Question: Here is js code in our Rails 3.2 app responding to change of fields whose ids start with 'order_order_items_attributes':
'''
$(function (){
$(document).on('change', "[id^='order_order_items_attributes'][id$='_name']", function (){
$.post(window.location, $('form').serialize(), null, "script");
return false;
});
});
'''
The $.post() causes the error:
'''
"NetworkError: 404 Not Found - http://localhost:3000/po/orders/new?parent_record_id=4&parent_resource=ext_construction_projectx%2Fprojects&project_id=4%22"
'''
Here is the 'window.location':

If we replace $.post() with $.get(), then the code works fine and fires up the ajax response on the server:
'''
$.get(window.location, $('form').serialize(), null, "script"); #works!
'''
But we have to use $.post() because of the large amount of data being posted to the server. The jquery document shows that $.get() and $.post() have exactly the same format. What we missed here with $.post()?
## Update
rake routes output:
'''
Routes for PurchaseOrderx::Engine:
search_order_items GET /order_items/search(.:format) purchase_orderx/order_items#search
search_results_order_items GET /order_items/search_results(.:format) purchase_orderx/order_items#search_results
stats_order_items GET /order_items/stats(.:format) purchase_orderx/order_items#stats
stats_results_order_items GET /order_items/stats_results(.:format) purchase_orderx/order_items#stats_results
order_items GET /order_items(.:format) purchase_orderx/order_items#index
POST /order_items(.:format) purchase_orderx/order_items#create
new_order_item GET /order_items/new(.:format) purchase_orderx/order_items#new
edit_order_item GET /order_items/:id/edit(.:format) purchase_orderx/order_items#edit
order_item GET /order_items/:id(.:format) purchase_orderx/order_items#show
PUT /order_items/:id(.:format) purchase_orderx/order_items#update
DELETE /order_items/:id(.:format) purchase_orderx/order_items#destroy
search_orders GET /orders/search(.:format) purchase_orderx/orders#search
search_results_orders GET /orders/search_results(.:format) purchase_orderx/orders#search_results
stats_orders GET /orders/stats(.:format) purchase_orderx/orders#stats
stats_results_orders GET /orders/stats_results(.:format) purchase_orderx/orders#stats_results
event_action_order GET /orders/:id/event_action(.:format) purchase_orderx/orders#event_action
acct_approve_order PUT /orders/:id/acct_approve(.:format) purchase_orderx/orders#acct_approve
acct_reject_order PUT /orders/:id/acct_reject(.:format) purchase_orderx/orders#acct_reject
gm_approve_order PUT /orders/:id/gm_approve(.:format) purchase_orderx/orders#gm_approve
gm_reject_order PUT /orders/:id/gm_reject(.:format) purchase_orderx/orders#gm_reject
gm_rewind_order PUT /orders/:id/gm_rewind(.:format) purchase_orderx/orders#gm_rewind
submit_order PUT /orders/:id/submit(.:format) purchase_orderx/orders#submit
list_open_process_orders GET /orders/list_open_process(.:format) purchase_orderx/orders#list_open_process
orders GET /orders(.:format) purchase_orderx/orders#index
POST /orders(.:format) purchase_orderx/orders#create
new_order GET /orders/new(.:format) purchase_orderx/orders#new
edit_order GET /orders/:id/edit(.:format) purchase_orderx/orders#edit
order GET /orders/:id(.:format) purchase_orderx/orders#show
PUT /orders/:id(.:format) purchase_orderx/orders#update
DELETE /orders/:id(.:format) purchase_orderx/orders#destroy
root / purchase_orderx/orders#index
'''
Here is the rake routes output for purchase order engine. Most of the routes are not relevant to the question and still listed as it is.
here is routes.rb:
'''
resources :order_items do
collection do
get :search
get :search_results
get :stats
get :stats_results
end
end
resources :orders do
collection do
get :search
get :search_results
get :stats
get :stats_results
end
end
'''
Workflow related actions were removed in routes.rb for easy read.
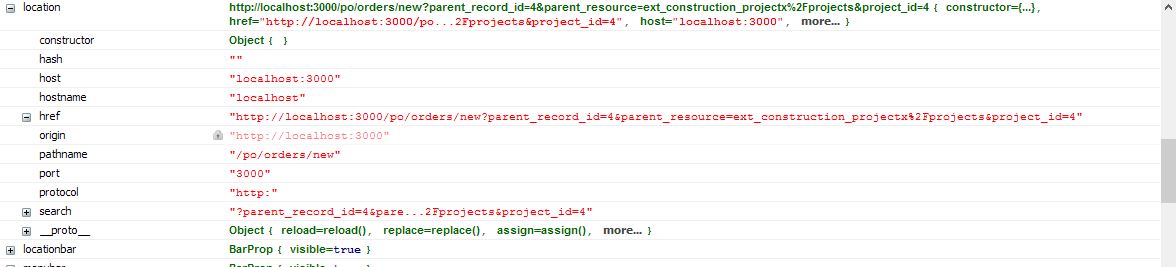
Answer: Your backend routing is not properly routing that URL to a valid controller when using the POST HTTP verb. In the root of your Rails project in the terminal, run 'rake routes' to see all available routes, and where they end up. Without seeing your 'routes.rb' I can't explain exactly what's wrong, but it's definitely a backend routing issue.
I wouldn't recommend what some of the comments are saying, to just "stick this in routes.rb and it will work". Your routes should be well maintained and using the correct Route helper for the job. If you throw misc. routes in there to solve problems as they come up, you'll end up with a pile of spaghetti for your routing, and maintenance of your application will become more difficult over time.
The current page URL is '/po/orders/new'. Looking at your 'rake routes' output, this maps to 'new_order_path', evidenced by this row:
'''
new_order GET /orders/new(.:format) purchase_orderx/orders#new
'''
If you look directly above it, you'll see the route for the 'create' action:
'''
POST /orders(.:format) purchase_orderx/orders#create
'''
This 'create' action is a 'POST' to 'orders_path', which resolves as '/po/orders/'. If you POST to this URL, everything should work. If you want to be able to post to URL you're currently using and have it work, just modify your 'routes.rb' to match this:
'''
resources :order_items do
collection do
get :search
get :search_results
get :stats
get :stats_results
end
end
resources :orders do
# Manually route POSTs to /new to the create action
post "/new", :controller => :orders, :action => :create
collection do
get :search
get :search_results
get :stats
get :stats_results
end
end
'''
Now, when you make a POST to this URL ('/po/orders/new', it will hit the 'OrdersController' 'create' method. You can still hit this method by POSTing to '/po/orders' as well (as I recommended above).